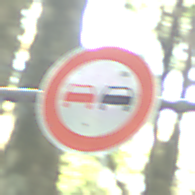
Verkehrszeichen: Ueberholverbot
Umgebung: Outdoor, Nature
Tageszeit: Midday
Wetter: Clear
Licht: Natural
Jahreszeit: NotSpecified
Kontrast: LowContrast